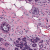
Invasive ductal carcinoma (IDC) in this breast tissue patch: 0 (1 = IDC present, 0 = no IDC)